Interaction volume radius: 5 \u00c5
Interaction volume height: 10 \u00c5
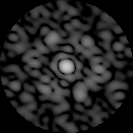
Disorder parameter: 0.7169